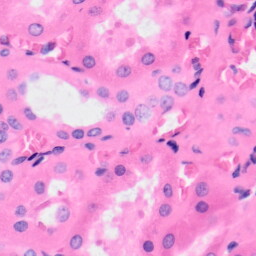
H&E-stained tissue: Kidney